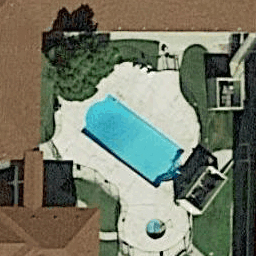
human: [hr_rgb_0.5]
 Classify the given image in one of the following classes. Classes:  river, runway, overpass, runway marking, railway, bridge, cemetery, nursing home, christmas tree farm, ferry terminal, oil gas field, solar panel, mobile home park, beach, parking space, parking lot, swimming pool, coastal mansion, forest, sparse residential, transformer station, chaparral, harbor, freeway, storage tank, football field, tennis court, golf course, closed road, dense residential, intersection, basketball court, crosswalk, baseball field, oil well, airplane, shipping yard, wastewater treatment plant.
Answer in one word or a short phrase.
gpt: swimming pool